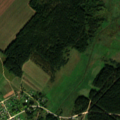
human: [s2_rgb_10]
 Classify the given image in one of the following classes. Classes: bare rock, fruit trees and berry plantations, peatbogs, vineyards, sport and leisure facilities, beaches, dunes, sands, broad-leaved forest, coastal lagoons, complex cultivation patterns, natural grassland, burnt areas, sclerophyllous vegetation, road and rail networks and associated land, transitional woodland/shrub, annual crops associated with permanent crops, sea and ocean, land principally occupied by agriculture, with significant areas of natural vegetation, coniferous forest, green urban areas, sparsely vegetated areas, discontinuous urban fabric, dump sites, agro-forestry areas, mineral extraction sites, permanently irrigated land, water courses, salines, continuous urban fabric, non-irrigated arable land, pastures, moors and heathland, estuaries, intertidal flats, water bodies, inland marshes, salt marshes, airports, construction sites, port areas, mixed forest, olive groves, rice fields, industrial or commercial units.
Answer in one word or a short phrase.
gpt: discontinuous urban fabric, non-irrigated arable land, pastures, complex cultivation patterns, coniferous forest